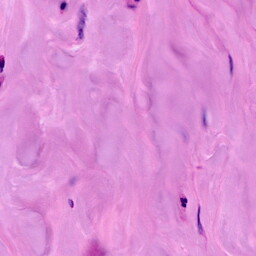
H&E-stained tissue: Breast